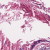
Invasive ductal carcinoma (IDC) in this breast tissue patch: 0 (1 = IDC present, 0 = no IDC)